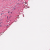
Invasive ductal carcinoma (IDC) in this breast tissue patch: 1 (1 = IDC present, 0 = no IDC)